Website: slack
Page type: payment
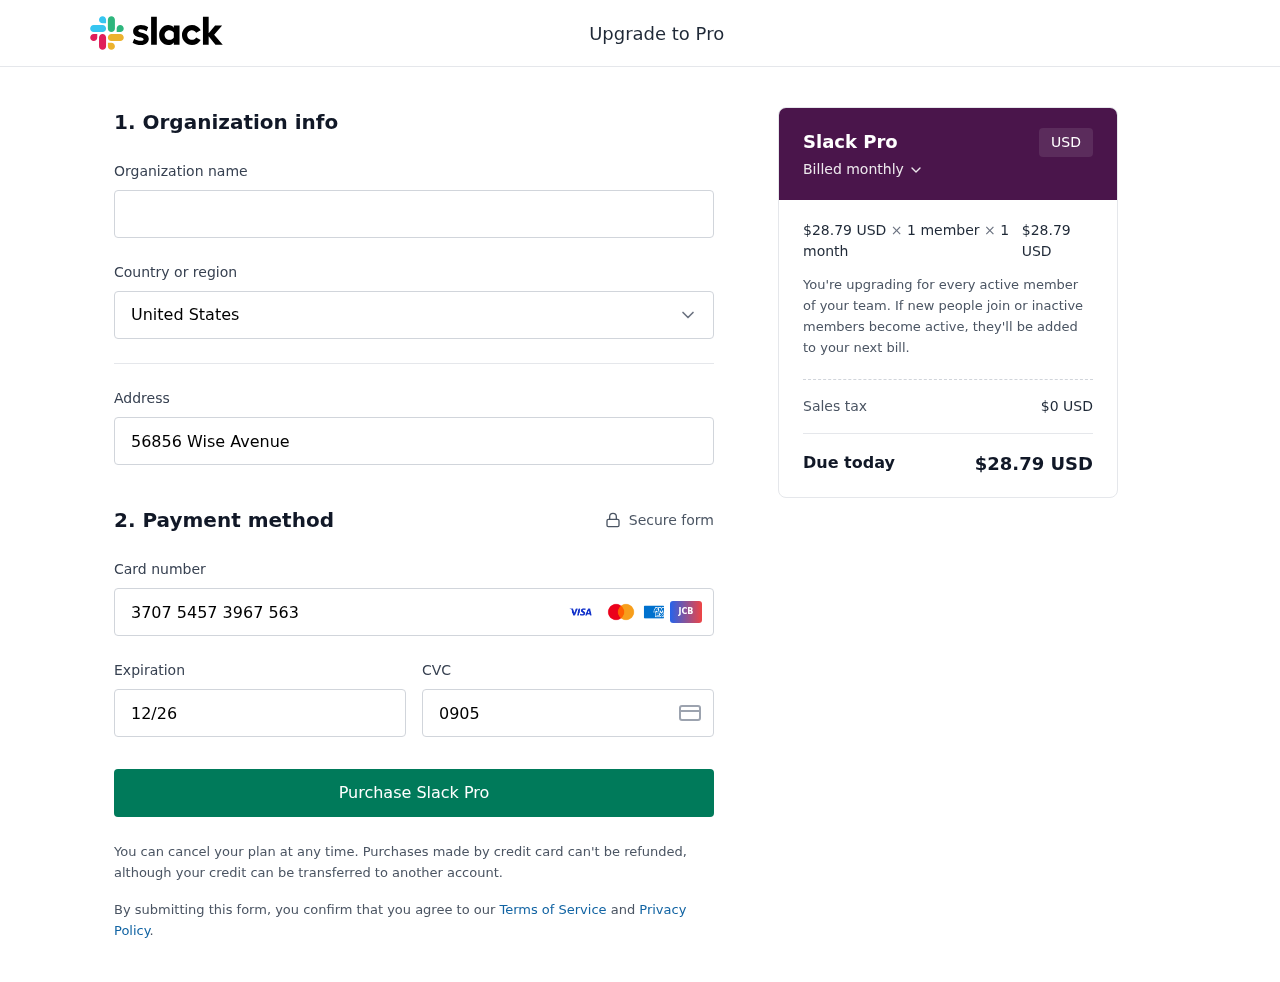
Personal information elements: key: PII_CARD_CVV
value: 0905
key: PII_CARD_EXPIRY
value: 12/26
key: PII_CARD_NUMBER
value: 3707 5457 3967 563
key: PII_COUNTRY
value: United States
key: PII_STREET
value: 56856 Wise Avenue
Product elements: key: PRODUCT1_PRICE
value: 28.79
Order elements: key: ORDER_SUBTOTAL
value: $28.79 USD
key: ORDER_TAX
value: $0 USD
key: ORDER_TOTAL
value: $28.79 USD